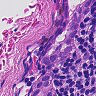
Metastatic tissue present: yes